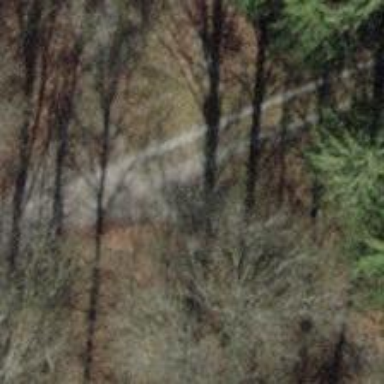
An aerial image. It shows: Compacted track road with grade3 tracktype.